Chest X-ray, PA view. Patient: 69 years old, sex F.
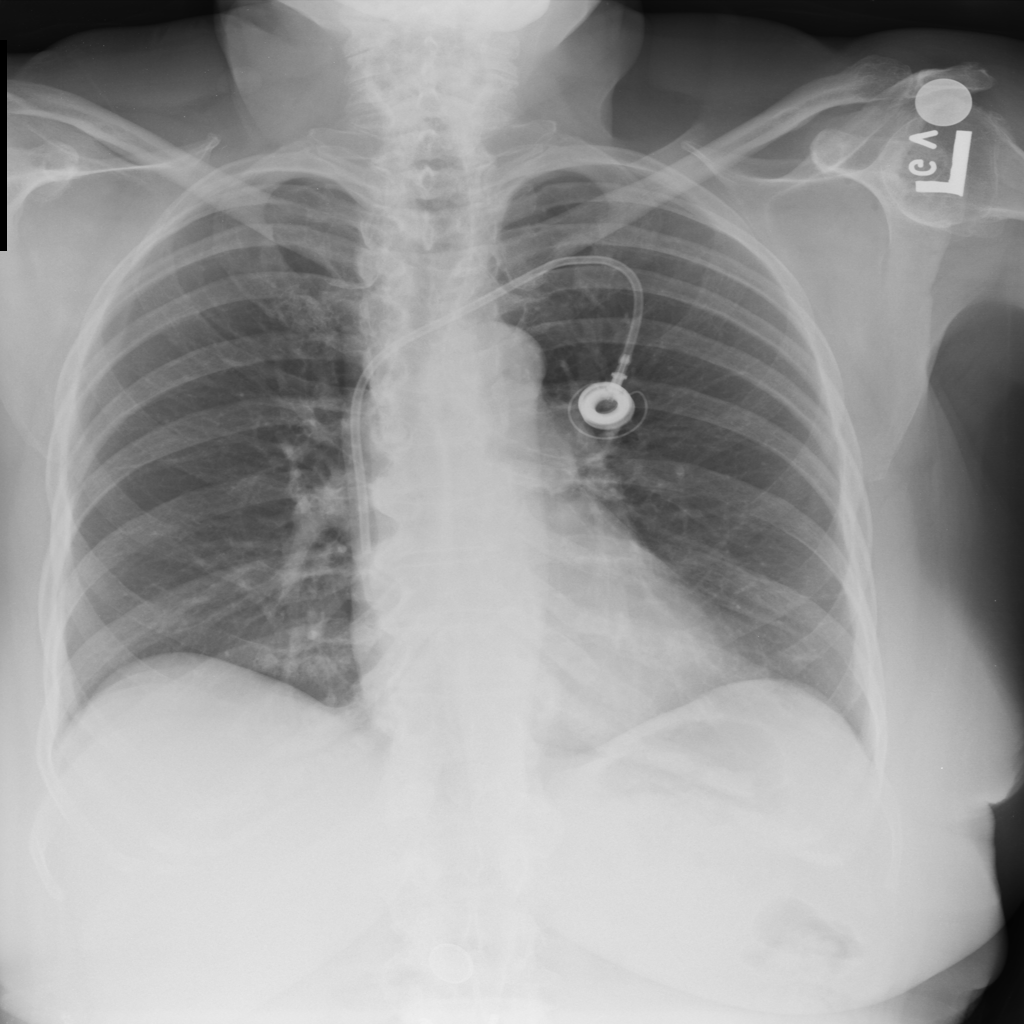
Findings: No Finding